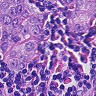
Metastatic tissue present: yes